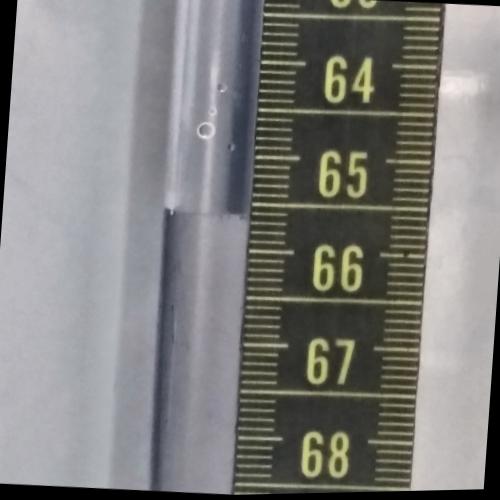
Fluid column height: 65.6 cm